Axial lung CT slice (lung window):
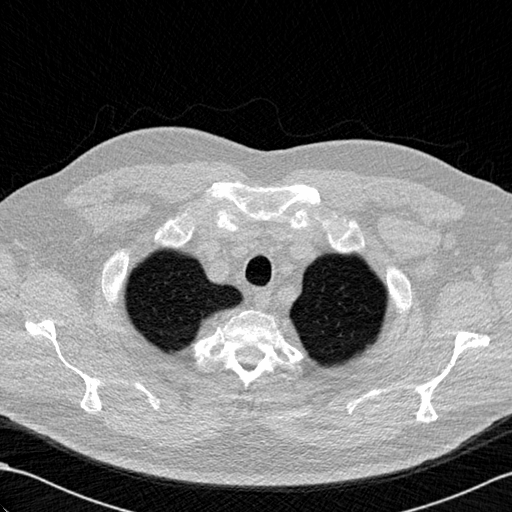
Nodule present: no